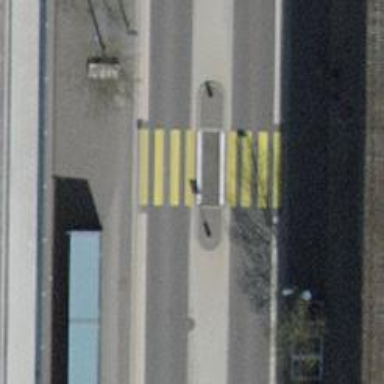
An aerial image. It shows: Uncontrolled road crossing with island and markings.